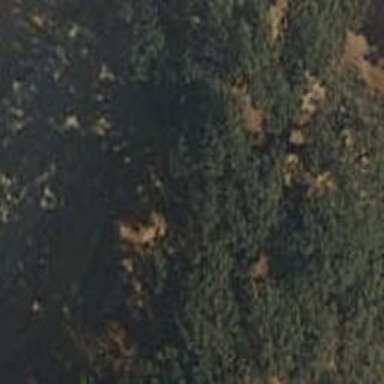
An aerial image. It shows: Natural monument featuring evergreen broadleaved trees.